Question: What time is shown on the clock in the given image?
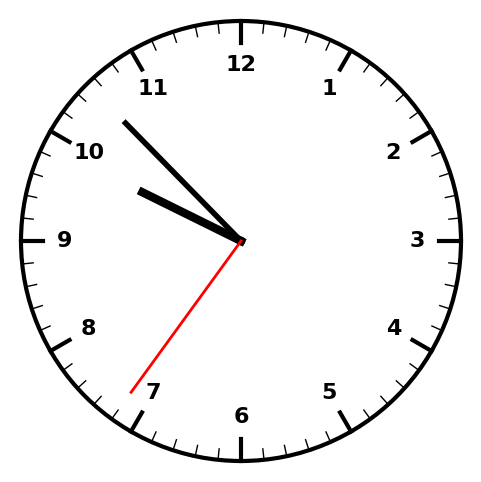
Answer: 09:52:36